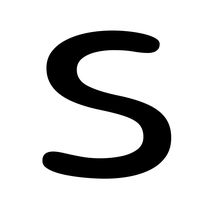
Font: Gluten_Light